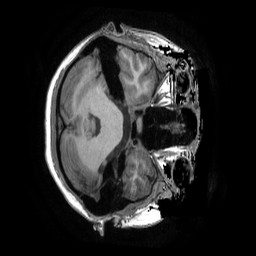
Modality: T1w
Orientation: axial
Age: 19
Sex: female
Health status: healthy
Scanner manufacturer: ge